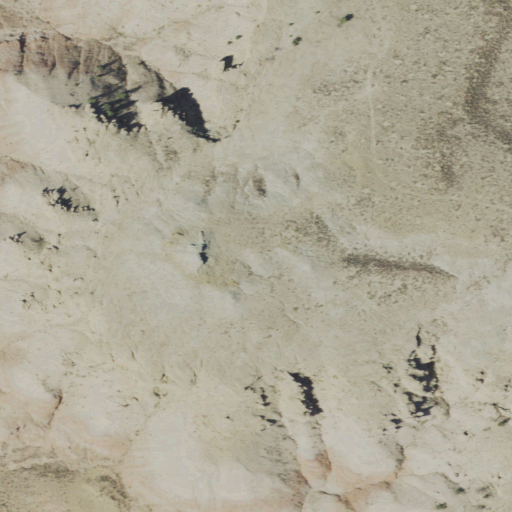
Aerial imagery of mountain in Wyoming named Red Hill containing shrub, barren land, and grassland